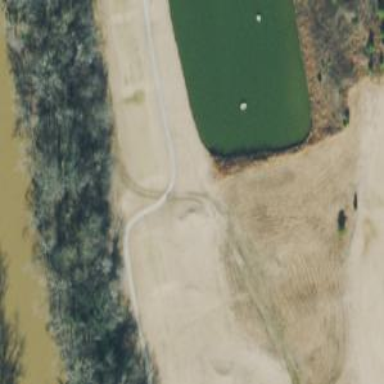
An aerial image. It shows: Service road designated as golf cart path.